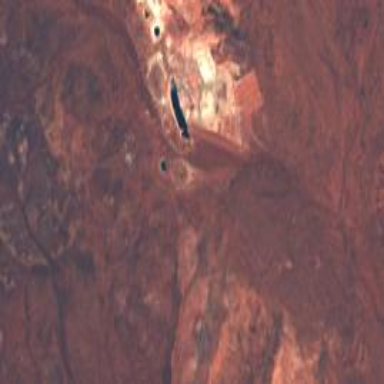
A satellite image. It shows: Industrial area used for mining.